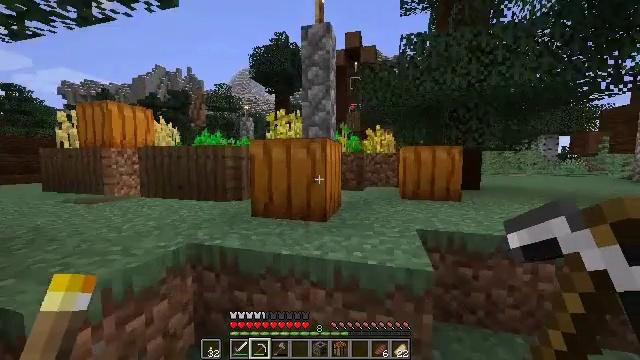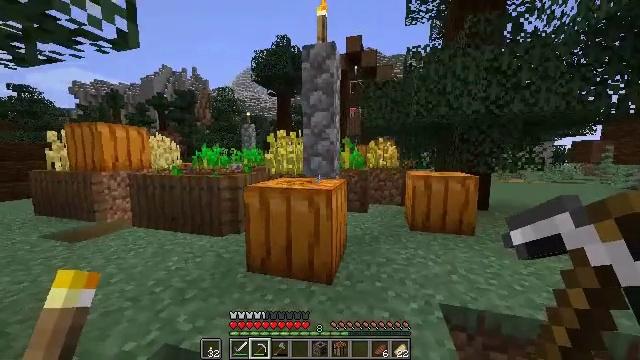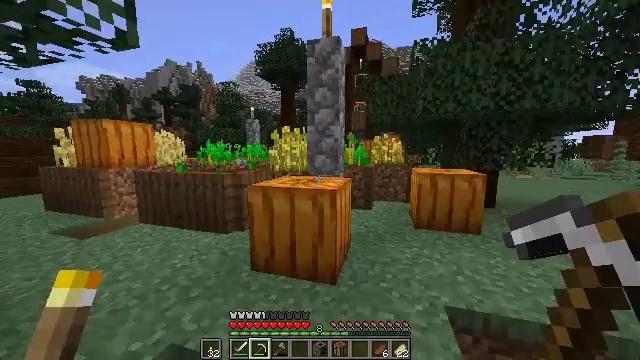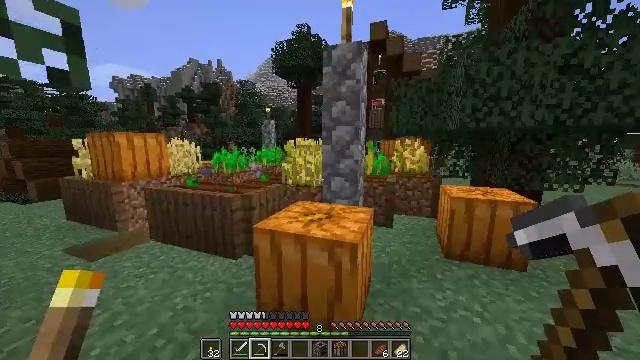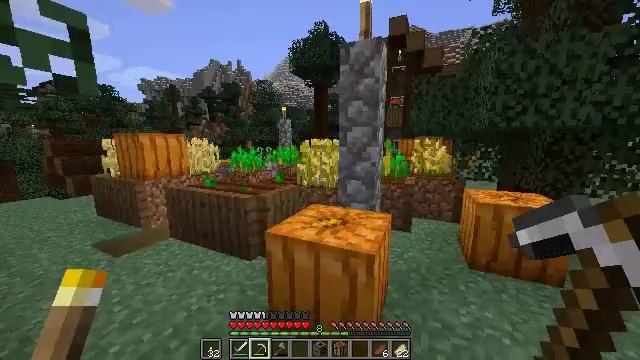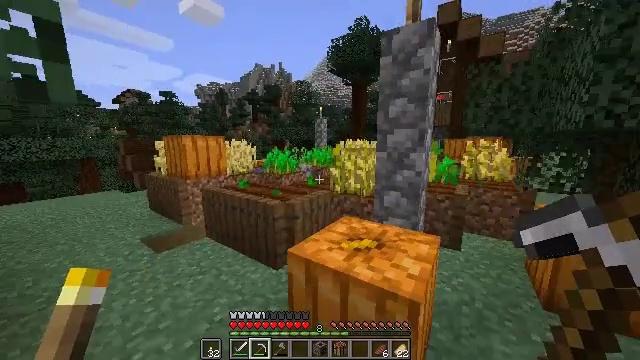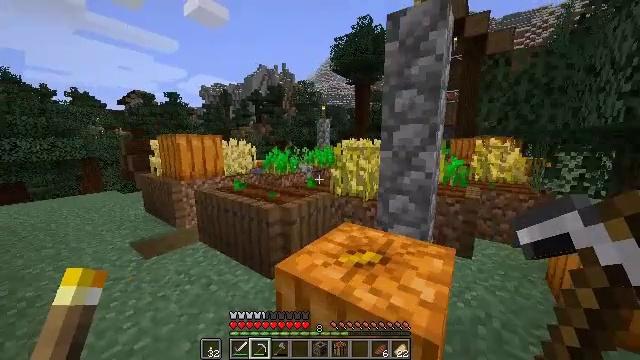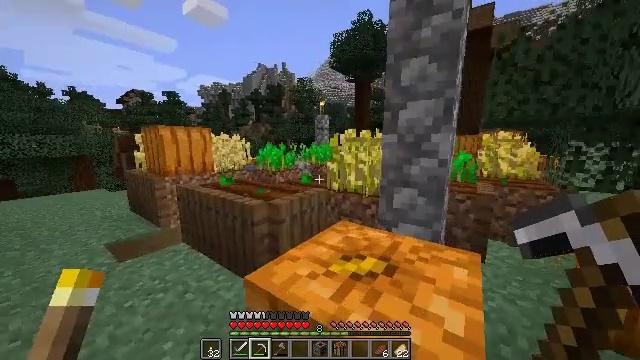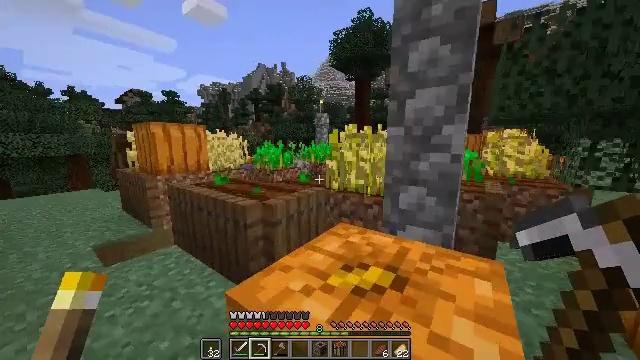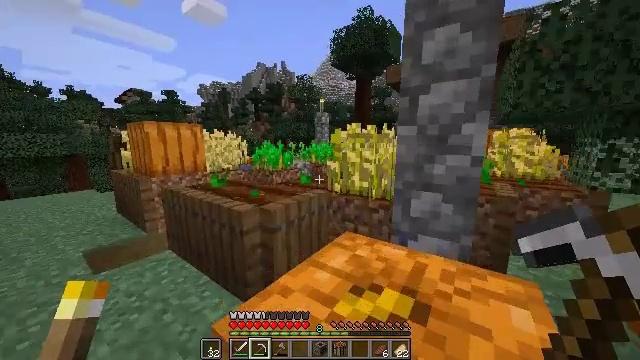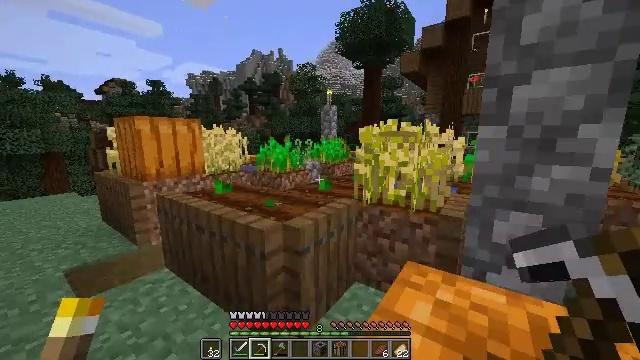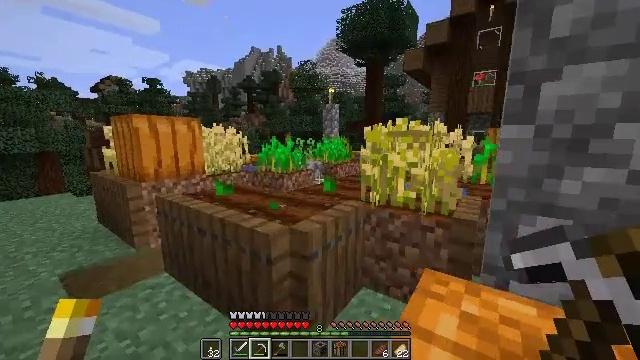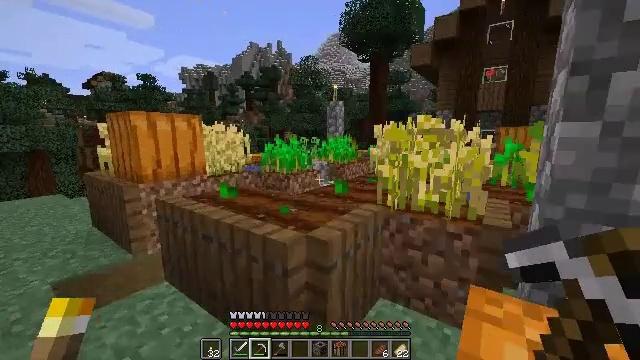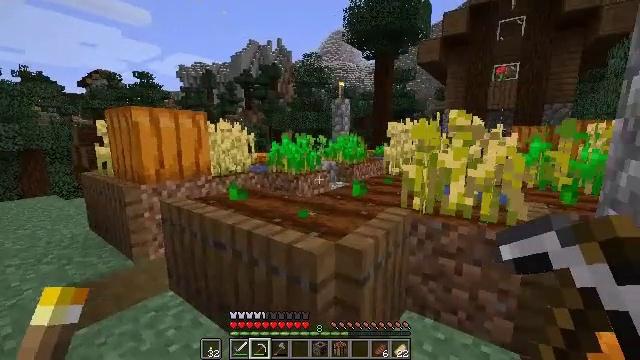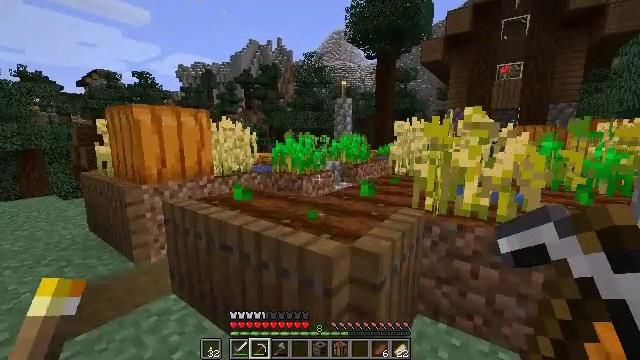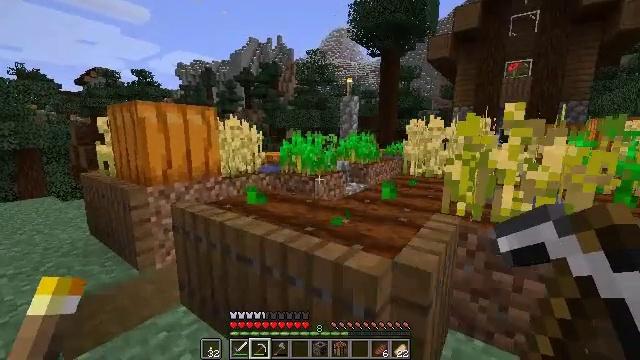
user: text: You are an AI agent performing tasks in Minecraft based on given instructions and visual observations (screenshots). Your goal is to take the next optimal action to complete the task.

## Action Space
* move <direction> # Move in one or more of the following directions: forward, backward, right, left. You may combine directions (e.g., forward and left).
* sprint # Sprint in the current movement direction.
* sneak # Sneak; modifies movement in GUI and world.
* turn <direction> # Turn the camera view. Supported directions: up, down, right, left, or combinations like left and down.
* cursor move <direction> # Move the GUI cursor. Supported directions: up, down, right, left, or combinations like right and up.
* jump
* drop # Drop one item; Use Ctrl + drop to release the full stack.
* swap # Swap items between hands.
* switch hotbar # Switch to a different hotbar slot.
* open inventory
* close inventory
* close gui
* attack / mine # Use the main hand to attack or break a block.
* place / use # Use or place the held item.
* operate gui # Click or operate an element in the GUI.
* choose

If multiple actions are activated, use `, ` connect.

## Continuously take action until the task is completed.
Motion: motion action
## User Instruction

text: Drop pumpkin seeds.
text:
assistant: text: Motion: move forward, sprint, turn down, jump
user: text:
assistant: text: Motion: move forward, sprint, turn left and down, jump
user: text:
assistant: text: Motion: move forward, sprint, turn left and down
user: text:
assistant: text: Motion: move forward, sprint, turn left
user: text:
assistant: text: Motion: move forward, sprint, turn left
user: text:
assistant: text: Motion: move forward, sprint
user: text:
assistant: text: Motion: move forward, sprint
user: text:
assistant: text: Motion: move forward and move left, sprint
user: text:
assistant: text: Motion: move forward and move left, sprint
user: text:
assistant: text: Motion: move forward and move left, sprint
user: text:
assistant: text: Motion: move forward and move left, sprint
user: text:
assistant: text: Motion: move forward and move left, sprint
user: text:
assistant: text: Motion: move forward and move left, sprint
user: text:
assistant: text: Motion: move forward and move left, sprint
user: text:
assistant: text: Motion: move forward and move left, sprint
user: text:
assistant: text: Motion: move forward and move left, sprint, turn right
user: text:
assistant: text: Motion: move forward and move left, sprint, turn down
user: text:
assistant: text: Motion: move forward and move left, sprint, turn left and down
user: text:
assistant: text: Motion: move forward and move left, sprint, turn left
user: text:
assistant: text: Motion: move forward and move left, sprint
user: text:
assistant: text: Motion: move forward and move left, sprint, turn left
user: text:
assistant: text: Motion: move forward and move left, sprint, turn left
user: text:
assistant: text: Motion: move forward and move left, sprint
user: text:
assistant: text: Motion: move forward and move left, sprint, turn left
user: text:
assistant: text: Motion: move forward and move left, sprint, turn left
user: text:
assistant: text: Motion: move forward and move left, sprint, turn left
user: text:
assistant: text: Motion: move forward and move left, sprint
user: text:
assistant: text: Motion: move forward and move left, sprint, jump
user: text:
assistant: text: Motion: move forward and move left, sprint, jump
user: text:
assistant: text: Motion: move forward and move left, sprint, jump